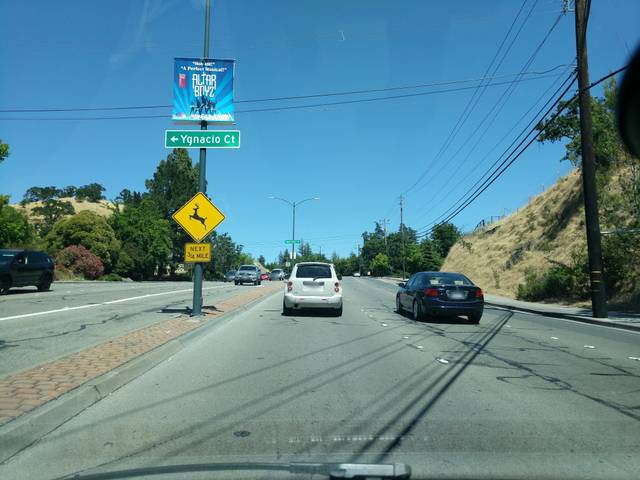
Region: United States
Coordinates: 37.909, -122.052